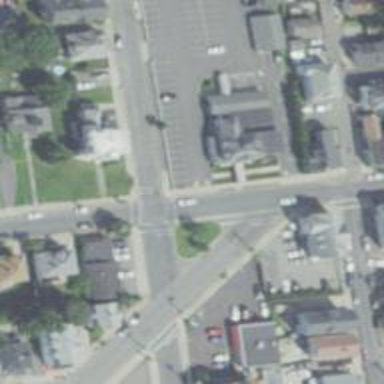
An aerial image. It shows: Stop road.